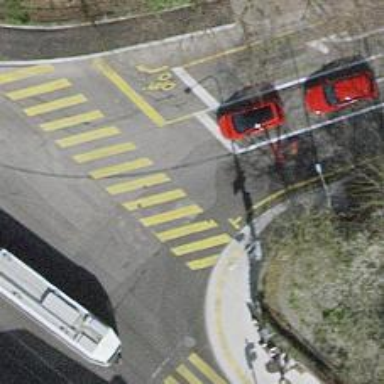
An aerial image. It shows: Road crossing with traffic signals.